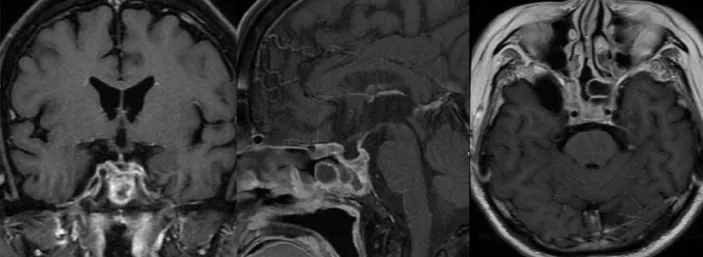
The lesion in the sellar region involving bilateral cavernous sinus as shown in MRI. After two courses of chemotherapy (R2-MTX).
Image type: radiology (mri)